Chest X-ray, PA view. Patient: 46 years old, sex M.
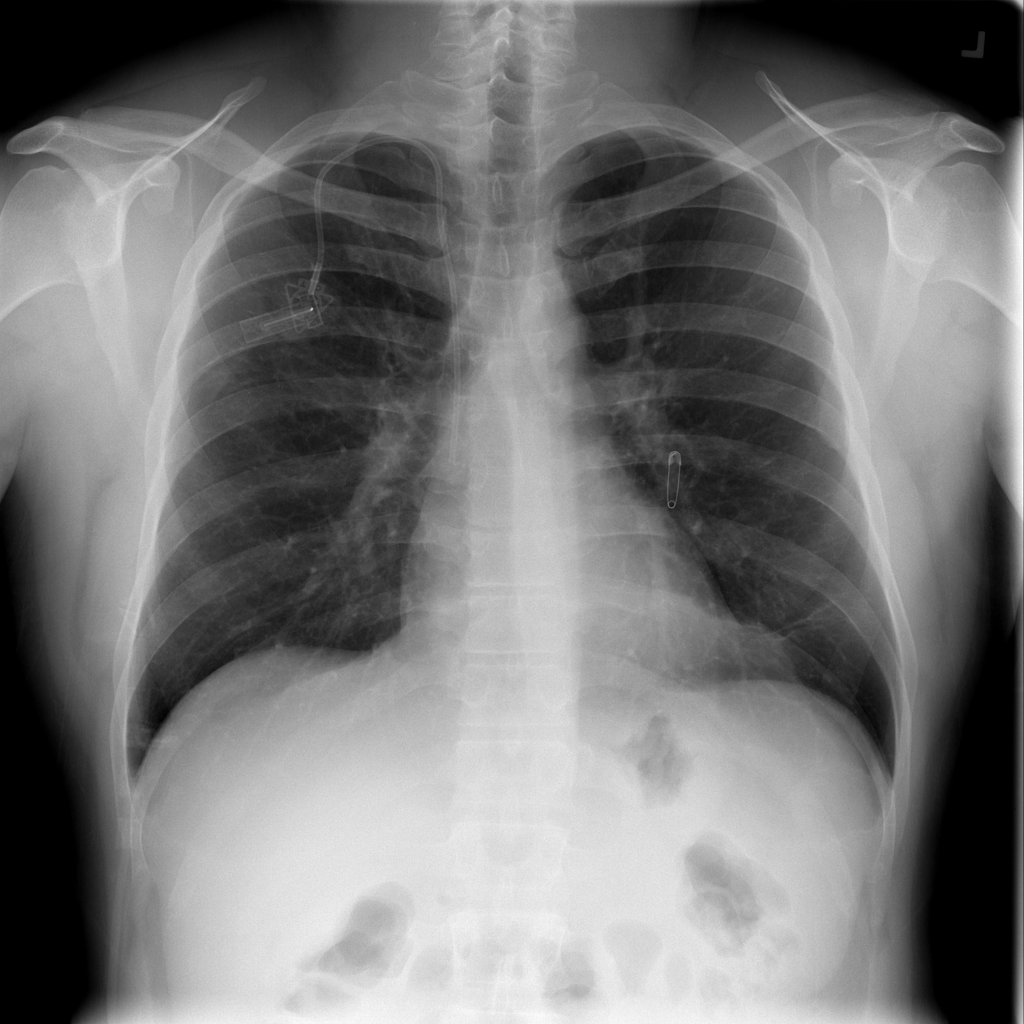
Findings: No Finding